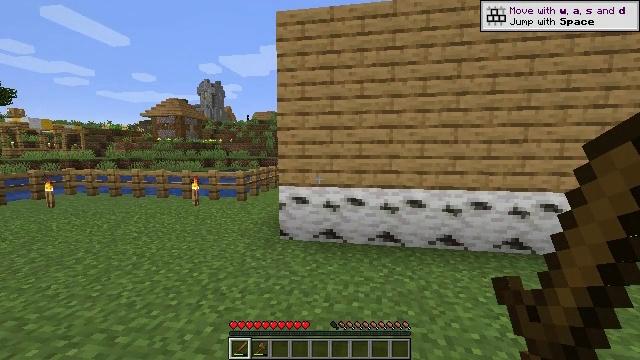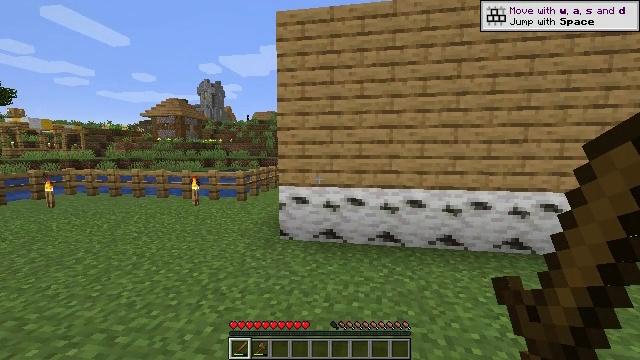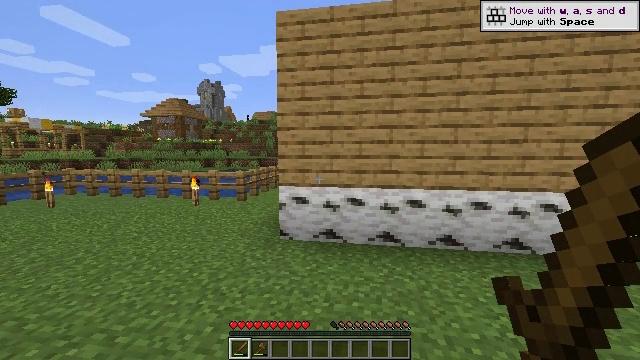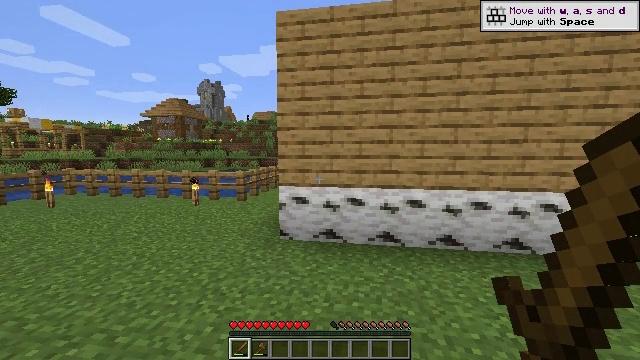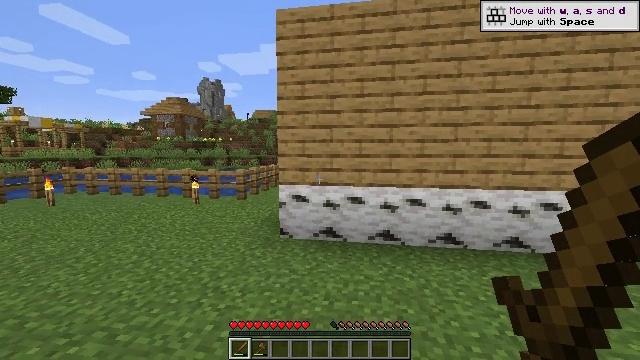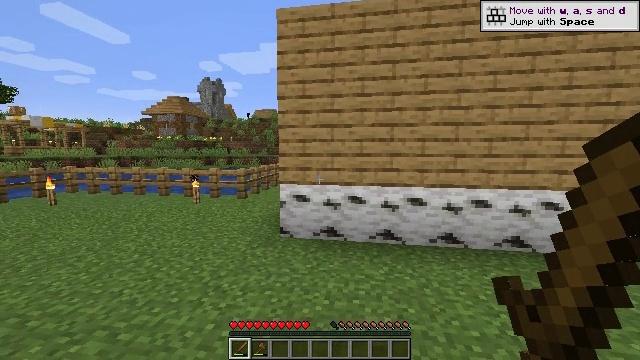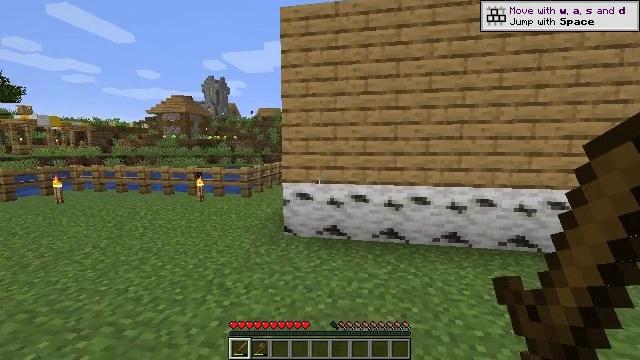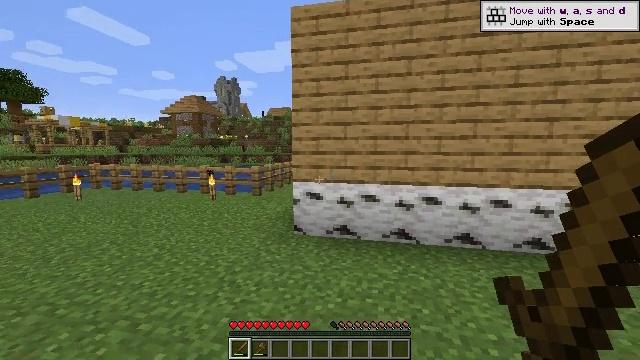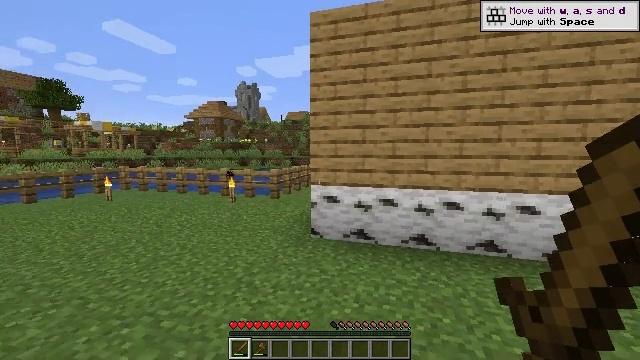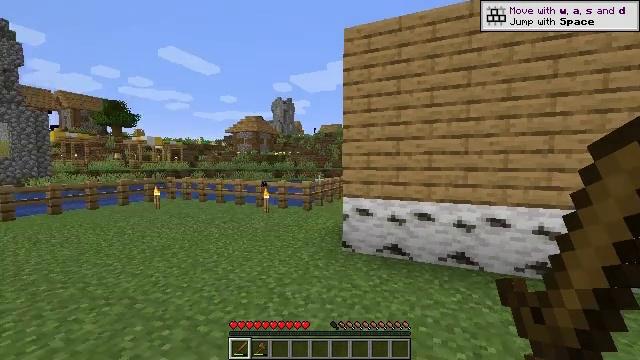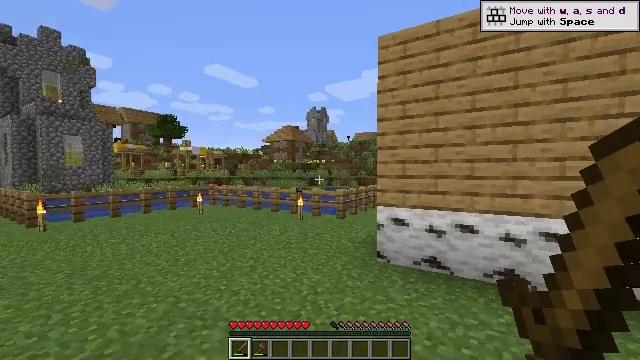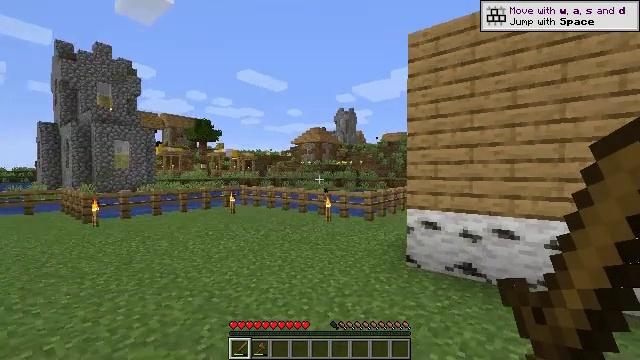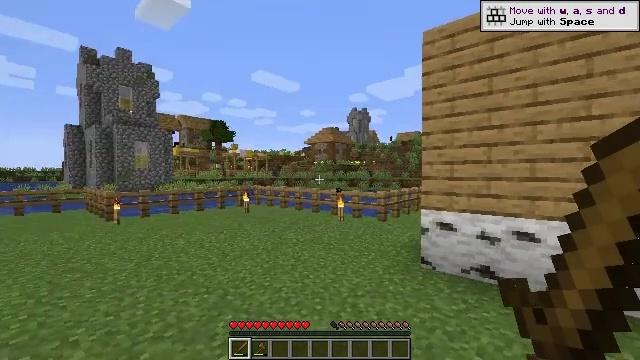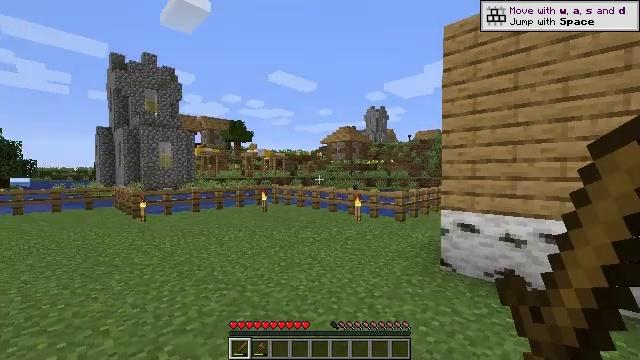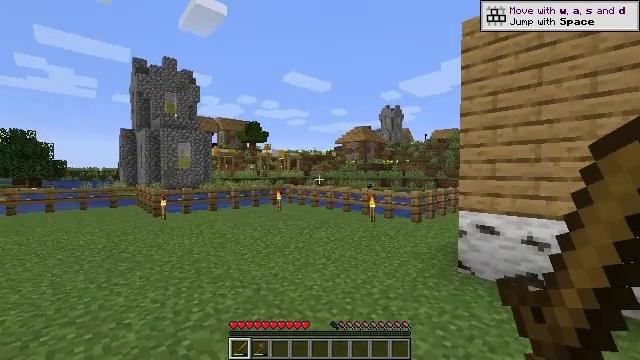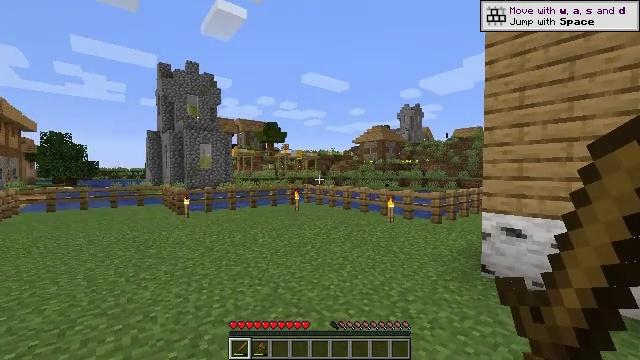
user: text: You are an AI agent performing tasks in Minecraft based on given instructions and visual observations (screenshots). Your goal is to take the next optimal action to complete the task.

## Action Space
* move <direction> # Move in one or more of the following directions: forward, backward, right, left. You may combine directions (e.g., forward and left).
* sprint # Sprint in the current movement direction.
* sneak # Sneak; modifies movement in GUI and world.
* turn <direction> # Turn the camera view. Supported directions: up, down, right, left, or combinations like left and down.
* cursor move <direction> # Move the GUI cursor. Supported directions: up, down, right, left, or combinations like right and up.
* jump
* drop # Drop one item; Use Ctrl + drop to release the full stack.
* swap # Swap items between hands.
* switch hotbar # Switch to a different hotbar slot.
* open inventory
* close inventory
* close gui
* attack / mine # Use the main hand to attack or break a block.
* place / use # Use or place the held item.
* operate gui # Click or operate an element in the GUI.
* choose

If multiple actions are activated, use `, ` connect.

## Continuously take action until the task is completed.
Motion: motion action
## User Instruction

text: Mine a hay block from the field.
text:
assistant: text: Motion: no_op
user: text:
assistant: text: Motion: no_op
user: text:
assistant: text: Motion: no_op
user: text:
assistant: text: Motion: no_op
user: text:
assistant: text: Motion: no_op
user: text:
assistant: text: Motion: no_op
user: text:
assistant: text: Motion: turn left
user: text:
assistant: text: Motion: turn left
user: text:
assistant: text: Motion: turn left and up
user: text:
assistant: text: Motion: turn left and up
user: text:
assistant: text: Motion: turn left
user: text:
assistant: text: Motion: turn left
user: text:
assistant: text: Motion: turn left
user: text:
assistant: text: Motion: turn left
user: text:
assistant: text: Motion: turn left
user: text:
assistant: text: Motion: turn left
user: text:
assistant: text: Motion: no_op
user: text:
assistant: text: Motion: no_op
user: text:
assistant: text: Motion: no_op
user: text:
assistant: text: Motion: no_op
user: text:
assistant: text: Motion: no_op
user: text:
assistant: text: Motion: no_op
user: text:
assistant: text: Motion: no_op
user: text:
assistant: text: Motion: no_op
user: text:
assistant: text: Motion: no_op
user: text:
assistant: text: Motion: no_op
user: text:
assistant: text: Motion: no_op
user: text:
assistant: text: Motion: no_op
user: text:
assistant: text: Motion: no_op
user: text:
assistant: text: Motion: no_op